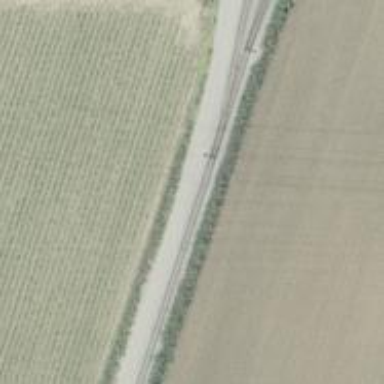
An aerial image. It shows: Rail spur service.